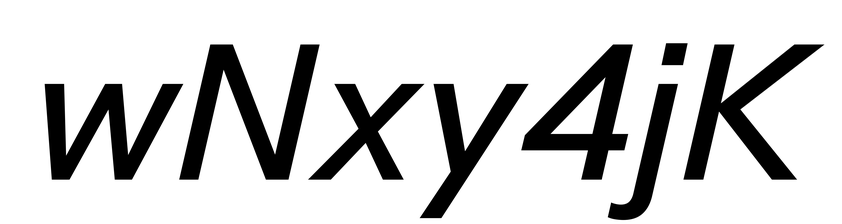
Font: InstrumentSans-Italic_Medium_Italic